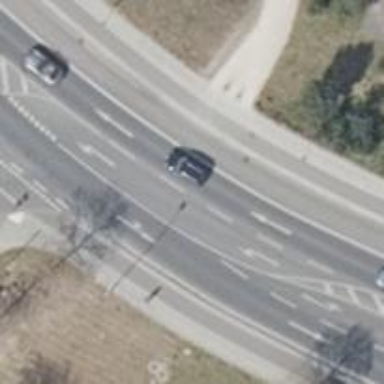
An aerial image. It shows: Primary road with asphalt surface. It has sidewalks on both sides and cycle track.